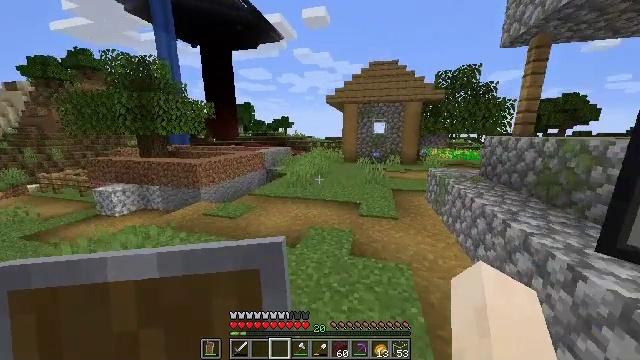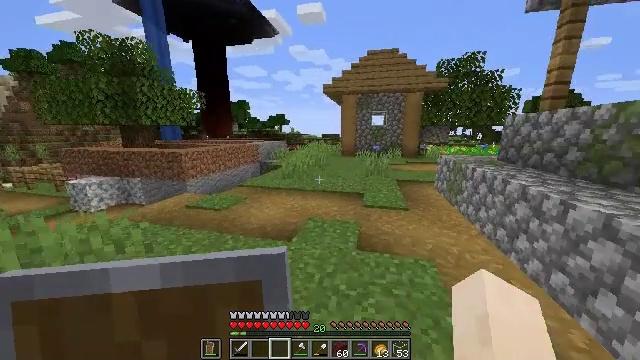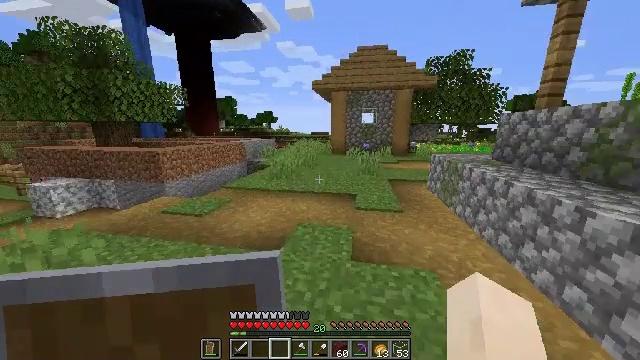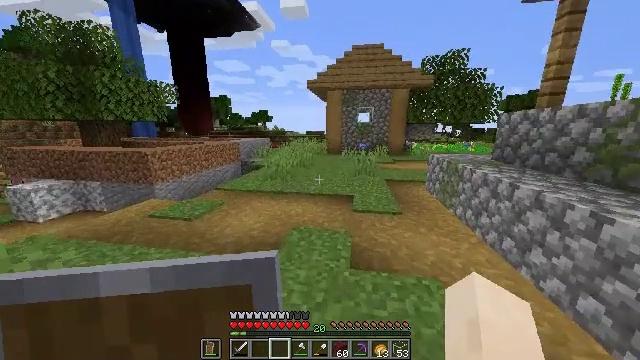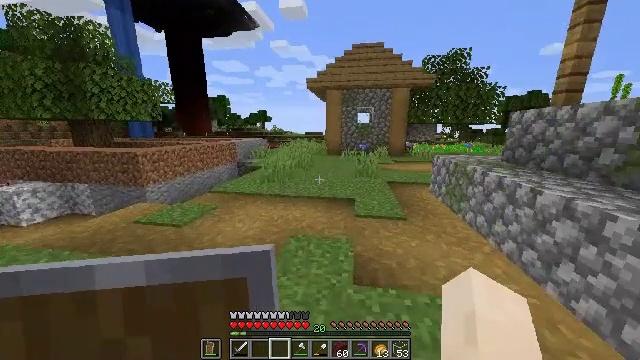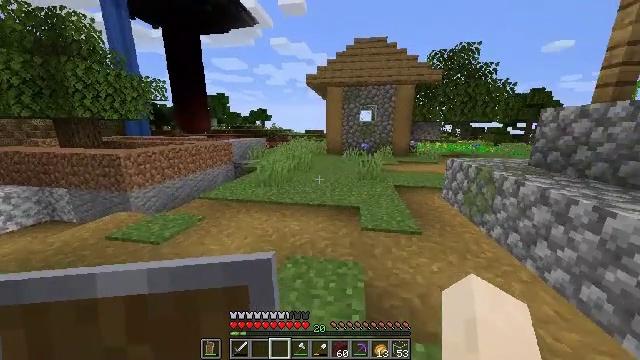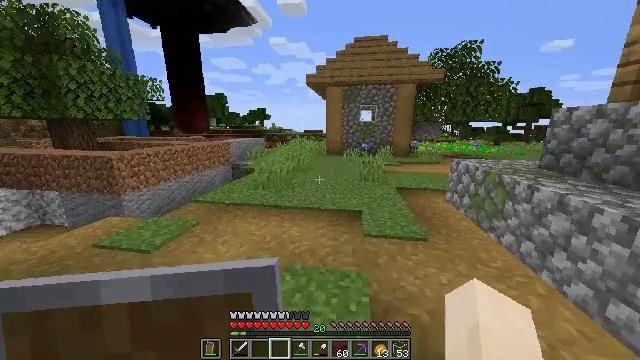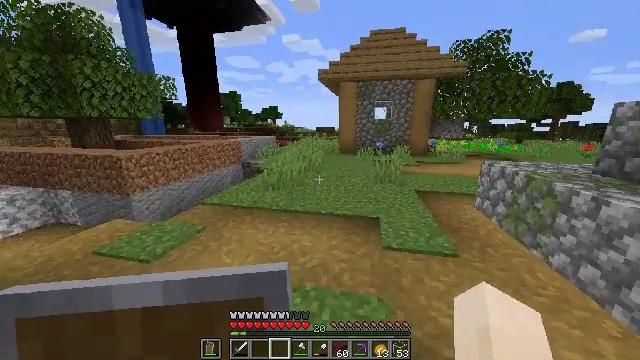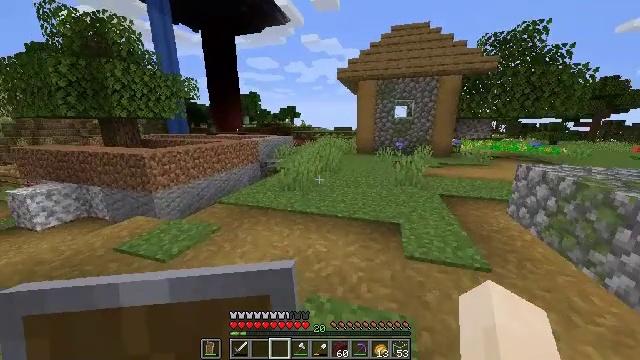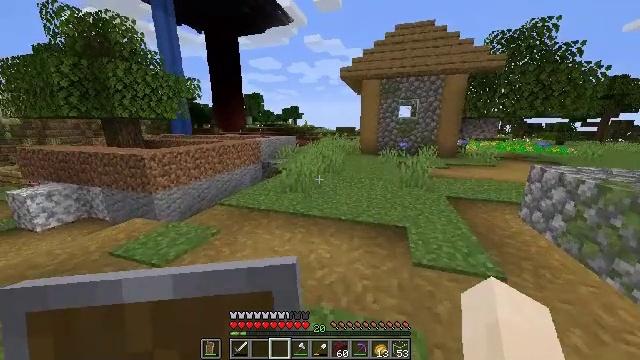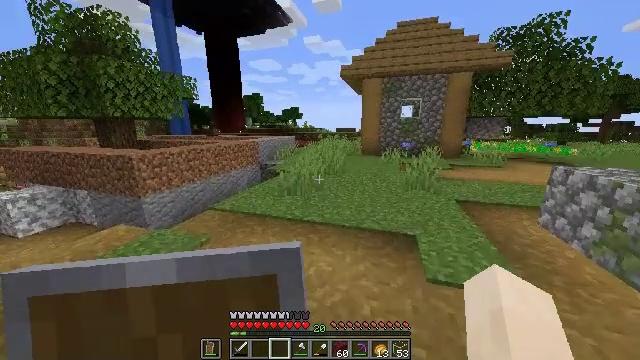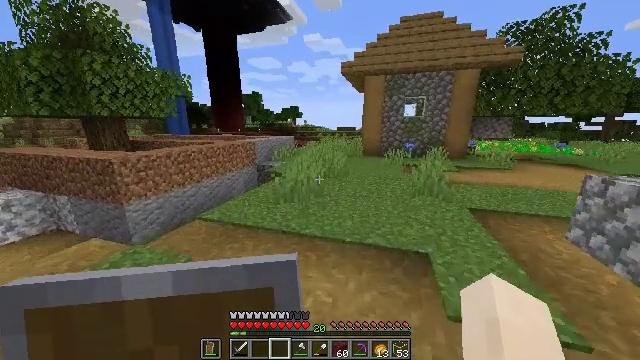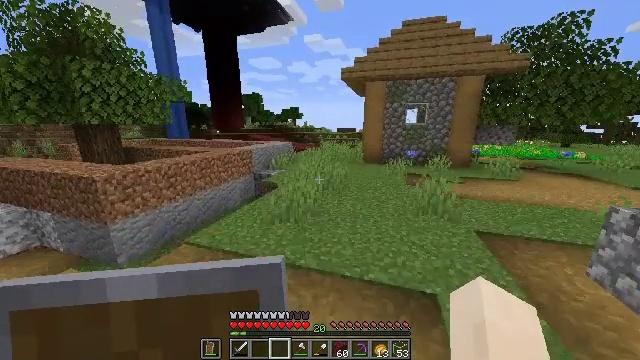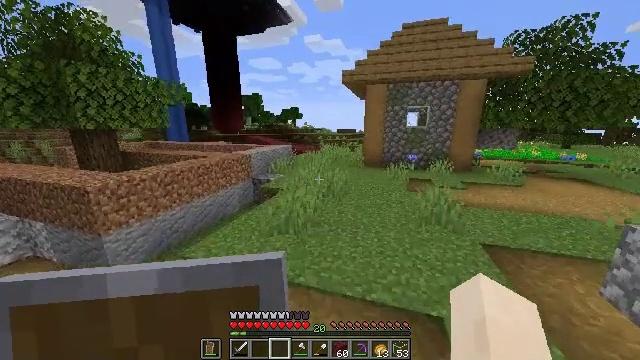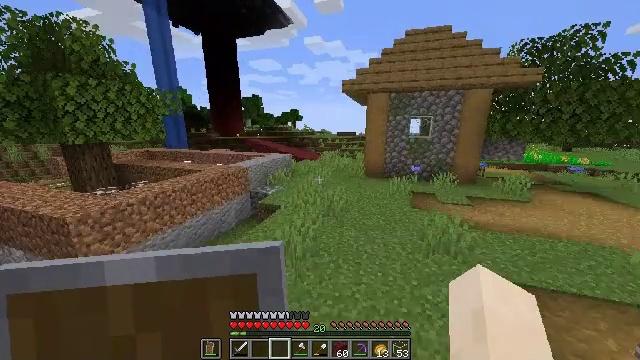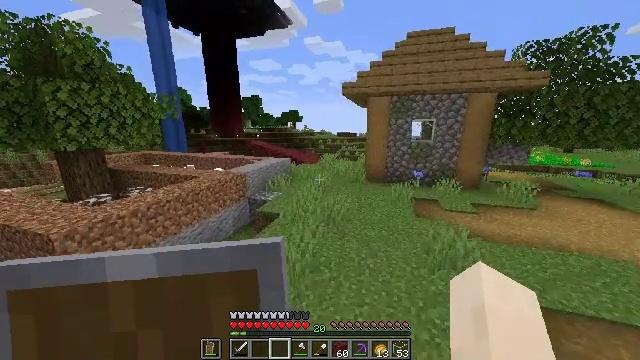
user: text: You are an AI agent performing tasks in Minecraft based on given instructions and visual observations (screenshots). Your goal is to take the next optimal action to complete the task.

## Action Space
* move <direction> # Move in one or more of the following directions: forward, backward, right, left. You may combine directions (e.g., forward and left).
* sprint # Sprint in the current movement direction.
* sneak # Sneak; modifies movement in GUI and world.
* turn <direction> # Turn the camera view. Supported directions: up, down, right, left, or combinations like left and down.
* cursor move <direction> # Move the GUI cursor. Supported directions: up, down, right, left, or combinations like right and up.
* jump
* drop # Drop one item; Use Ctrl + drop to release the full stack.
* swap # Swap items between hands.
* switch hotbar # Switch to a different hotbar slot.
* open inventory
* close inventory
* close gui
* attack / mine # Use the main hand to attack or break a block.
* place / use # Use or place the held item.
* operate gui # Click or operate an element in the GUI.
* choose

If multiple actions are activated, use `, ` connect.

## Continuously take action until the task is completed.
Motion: motion action
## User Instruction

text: Mine sand by the water.
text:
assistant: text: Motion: move forward, turn right
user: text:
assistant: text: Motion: move forward, turn right
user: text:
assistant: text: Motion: move forward, turn right
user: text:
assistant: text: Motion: move forward
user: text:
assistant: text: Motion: move forward
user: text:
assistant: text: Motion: move forward
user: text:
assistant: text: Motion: move forward, turn left
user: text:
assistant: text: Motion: move forward, turn left
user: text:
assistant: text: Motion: move forward
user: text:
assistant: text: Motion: move forward
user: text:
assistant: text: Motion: move forward
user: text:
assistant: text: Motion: move forward, jump
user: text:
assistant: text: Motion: move forward, jump
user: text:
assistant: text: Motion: move forward, jump
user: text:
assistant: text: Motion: move forward, jump
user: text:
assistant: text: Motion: move forward, jump
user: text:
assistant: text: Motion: move forward
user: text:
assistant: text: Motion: move forward
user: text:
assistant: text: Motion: move forward, turn left
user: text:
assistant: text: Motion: move forward, turn left and up
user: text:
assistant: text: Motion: move forward, turn right
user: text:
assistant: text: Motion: move forward, turn right
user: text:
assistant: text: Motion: move forward
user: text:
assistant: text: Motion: move forward
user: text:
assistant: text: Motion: move forward
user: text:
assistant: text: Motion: move forward
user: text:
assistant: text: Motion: move forward
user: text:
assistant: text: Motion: move forward
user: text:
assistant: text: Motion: move forward
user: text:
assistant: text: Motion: move forward